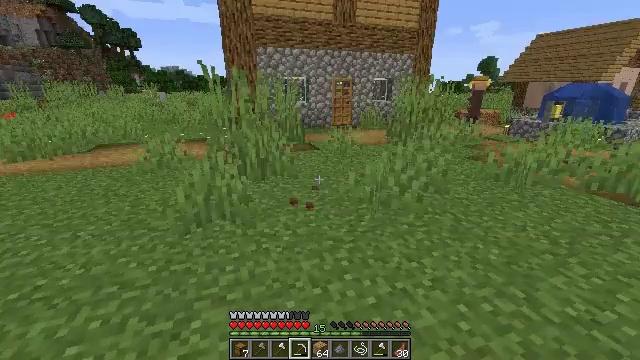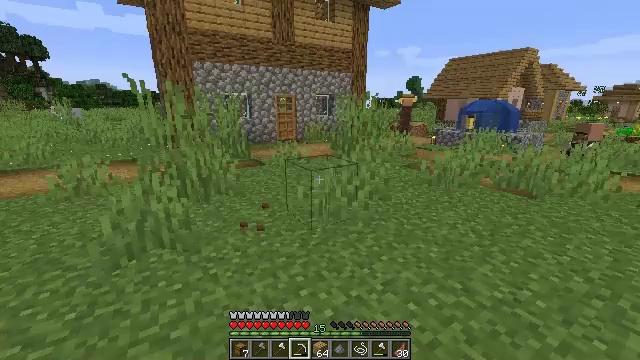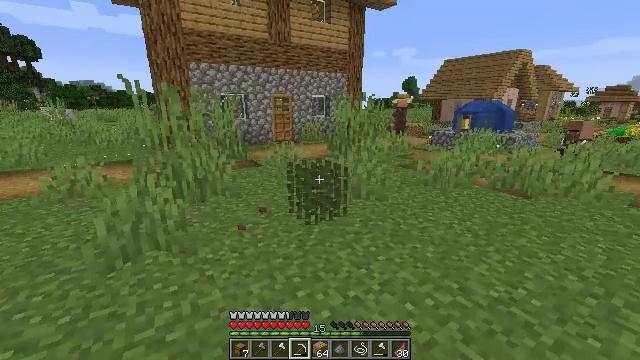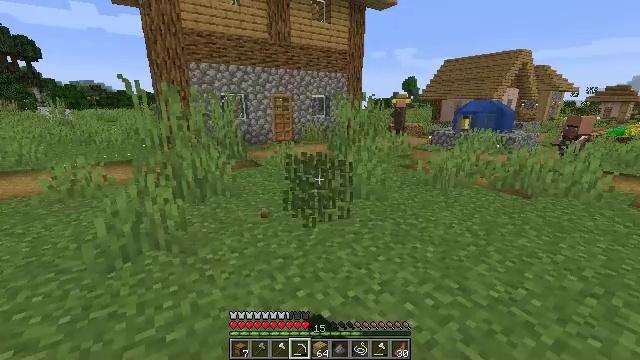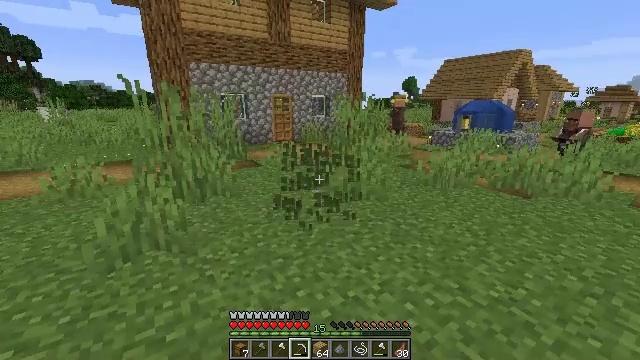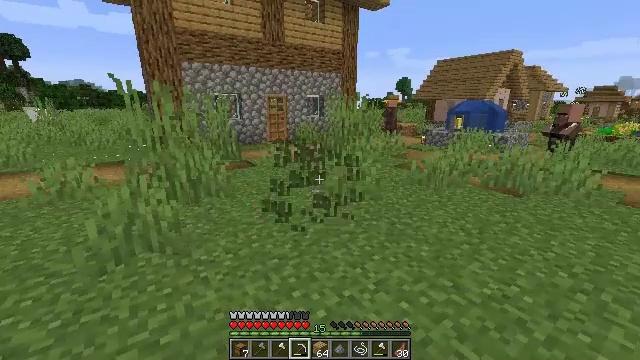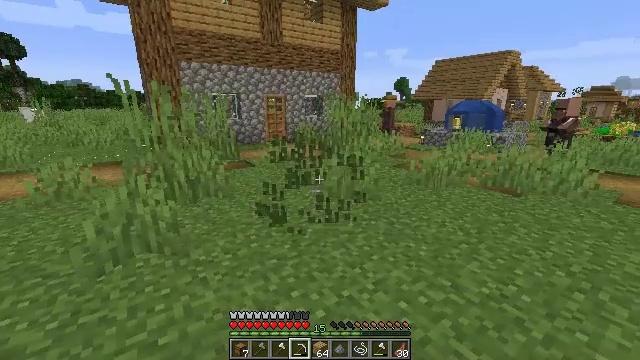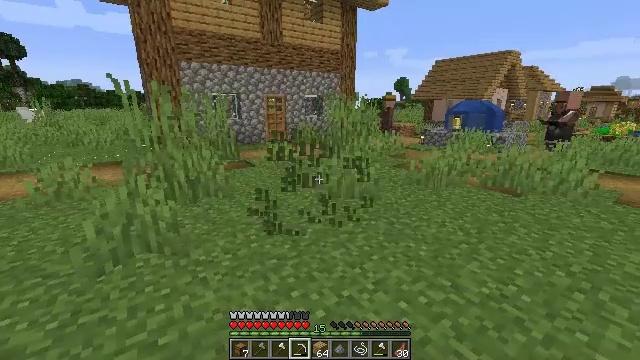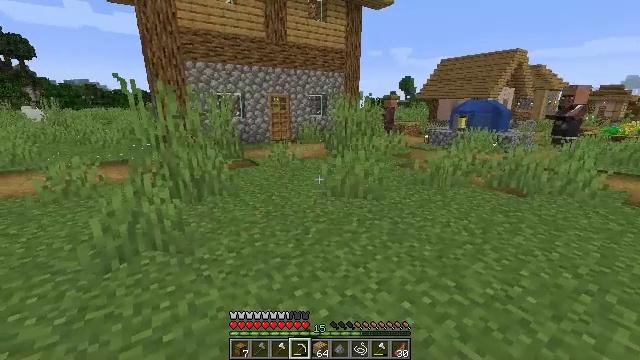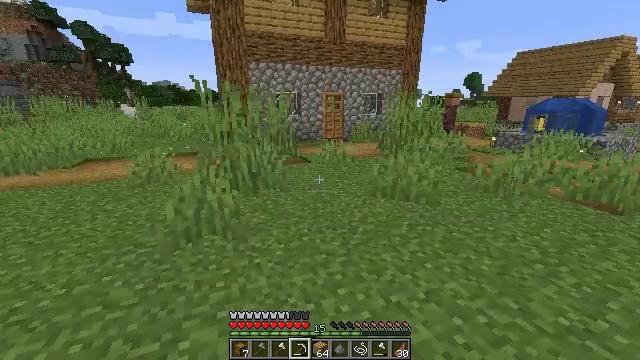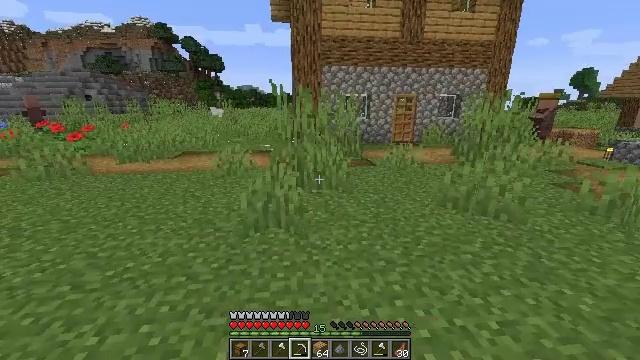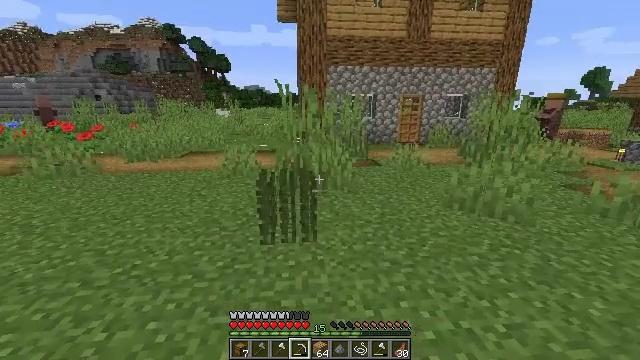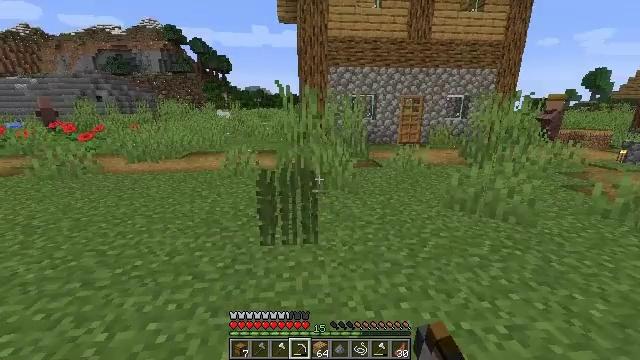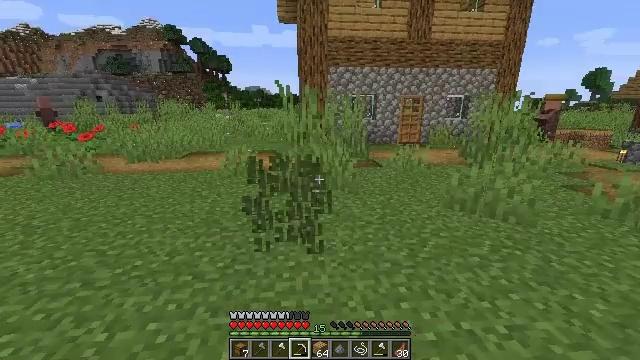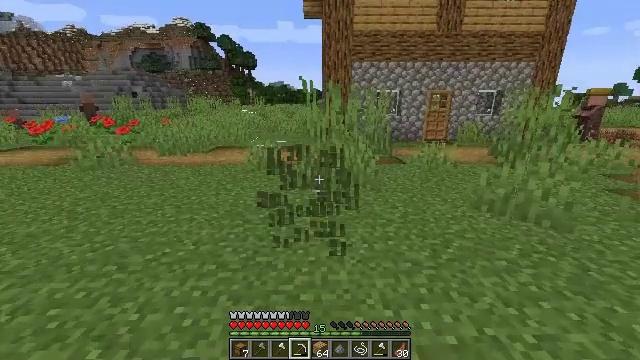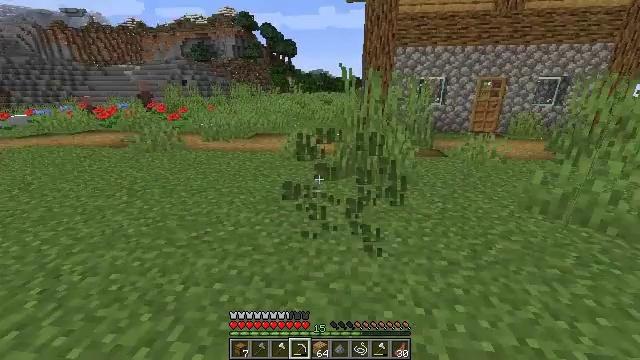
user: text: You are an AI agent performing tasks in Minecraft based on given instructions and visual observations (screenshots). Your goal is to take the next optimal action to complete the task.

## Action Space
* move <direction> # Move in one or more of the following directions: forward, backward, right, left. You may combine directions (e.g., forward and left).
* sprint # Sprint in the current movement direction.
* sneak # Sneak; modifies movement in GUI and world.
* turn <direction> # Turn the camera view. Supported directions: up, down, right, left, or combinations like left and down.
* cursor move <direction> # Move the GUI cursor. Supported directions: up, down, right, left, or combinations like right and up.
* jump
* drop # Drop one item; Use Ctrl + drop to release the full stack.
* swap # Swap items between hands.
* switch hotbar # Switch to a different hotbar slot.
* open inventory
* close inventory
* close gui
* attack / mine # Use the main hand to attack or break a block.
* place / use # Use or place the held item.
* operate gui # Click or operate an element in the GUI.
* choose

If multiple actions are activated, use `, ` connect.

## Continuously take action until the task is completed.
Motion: motion action
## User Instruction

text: Gather grass on the ground.
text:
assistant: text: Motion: turn right and up
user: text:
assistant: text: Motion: attack / mine
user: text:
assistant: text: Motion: attack / mine
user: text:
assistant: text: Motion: attack / mine
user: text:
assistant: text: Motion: turn right, attack / mine
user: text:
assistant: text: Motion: no_op
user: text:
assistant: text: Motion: attack / mine
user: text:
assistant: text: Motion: attack / mine
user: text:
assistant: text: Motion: turn left, attack / mine
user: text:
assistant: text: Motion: turn left
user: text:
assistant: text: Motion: turn left, attack / mine
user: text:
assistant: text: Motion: attack / mine
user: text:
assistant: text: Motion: attack / mine
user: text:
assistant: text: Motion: turn left, attack / mine
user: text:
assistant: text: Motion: move forward, turn left and down, attack / mine
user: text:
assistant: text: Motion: attack / mine